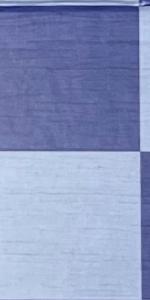
Label: Empty